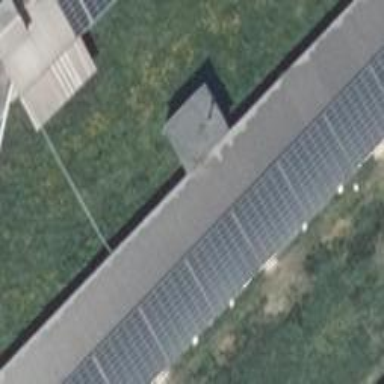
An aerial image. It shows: Solar power generator utilizing photovoltaic technology with solar photovoltaic panels.